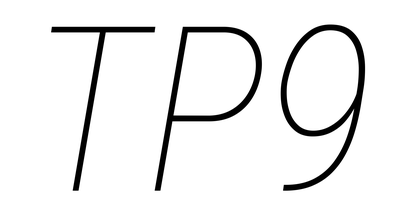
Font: Roboto-Italic_Condensed_Thin_Italic